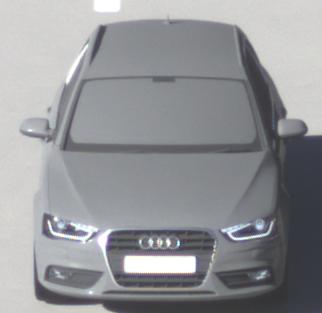
Make: Audi
Model: A4 Avant 1.8 TFSI
Detailed model: A4 (B8) Avant
Model produced from: 2012/02
Model produced until: 2015/04
Doors: 5
Color: gray
Road condition: dry road
Daytime: morning or afternoon
Contrast: high contrast